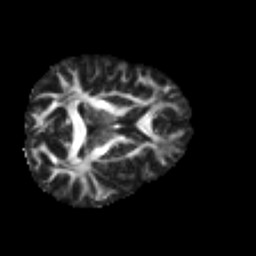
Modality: FA
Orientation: axial
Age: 44
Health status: ill
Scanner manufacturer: philips
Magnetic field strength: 3 T
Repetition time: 9 s
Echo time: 0.127 s